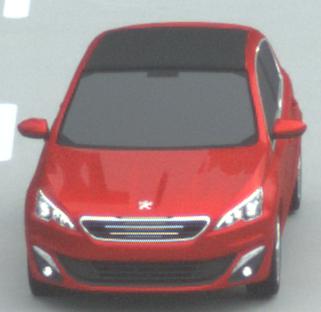
Make: Peugeot
Model: 308 VTi 82
Detailed model: 308 (II)
Model produced from: 2013/09
Model produced until: 2014/11
Doors: 5
Color: red
Road condition: dry road
Daytime: morning or afternoon
Contrast: low contrast